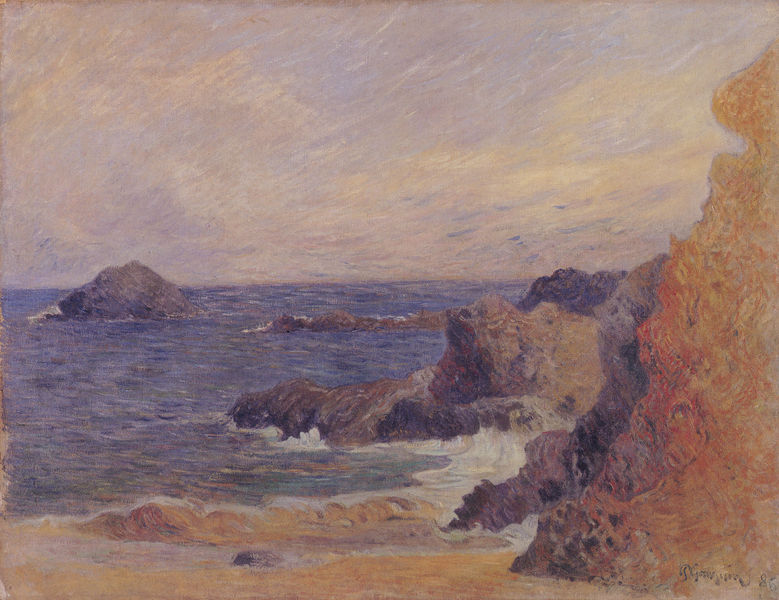
Titel: Rochers au bord de la mer
Künstler: Paul Gauguin
Standort: Göteborg
Institution: Göteborgs Konstmuseum
Schlagwörter: baum, berg, blau, felsen, gemälde, himmel, meer, schatten, wasser, weiß, wolken, aquarell, gelb, impressionismus, landschaft, ocker, sand, see, ufer, ausschnitt, bewegung, braun, frankreich, grau, hell, licht, orange, pastell, schwarz, rot, wolke, beige, stein, steine, signatur, öl, horizont, natur, strauch, wind, gewässer, sonne, insel, gold, kontrast, rosa, gischt, küste, sommer, strand, welle, wellen, divisionismus, naturalismus, abhang, berge, farben, fels, hellbraun, klippen, leere, lila, violett, herbst, van gogh, böschung, schaum, ölgemälde, brandung, bretagne, flut, gicht, luft, möven, möwen, turner, wetter, wogen, duktus, fein, menschenleer, striche, bucht, klippe, ozean, gauguin, regen, buch, landschadt, riff, urlaub, bläulich, stand, pinsel, wärme, himme, romantisch, seurat, signac, schaumkronen, eau, bund, mittelmeer, montagne, buntstift, pointillismus, spätimpressionismus, komplementärkontrast, rocher, mer, atur, untiefe, imprtessionismus, stein fels, horizonte, 1885, 85, montange